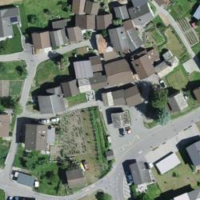
EUNIS habitat code: 54
Species observed at this site:
Saxicola rubicola